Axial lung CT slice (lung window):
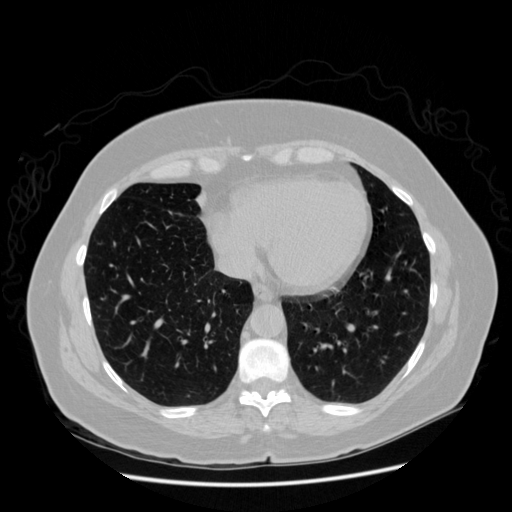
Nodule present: no